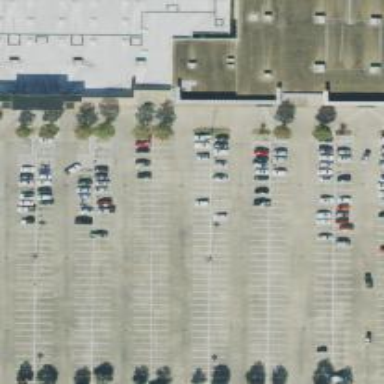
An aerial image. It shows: Parking space is available.